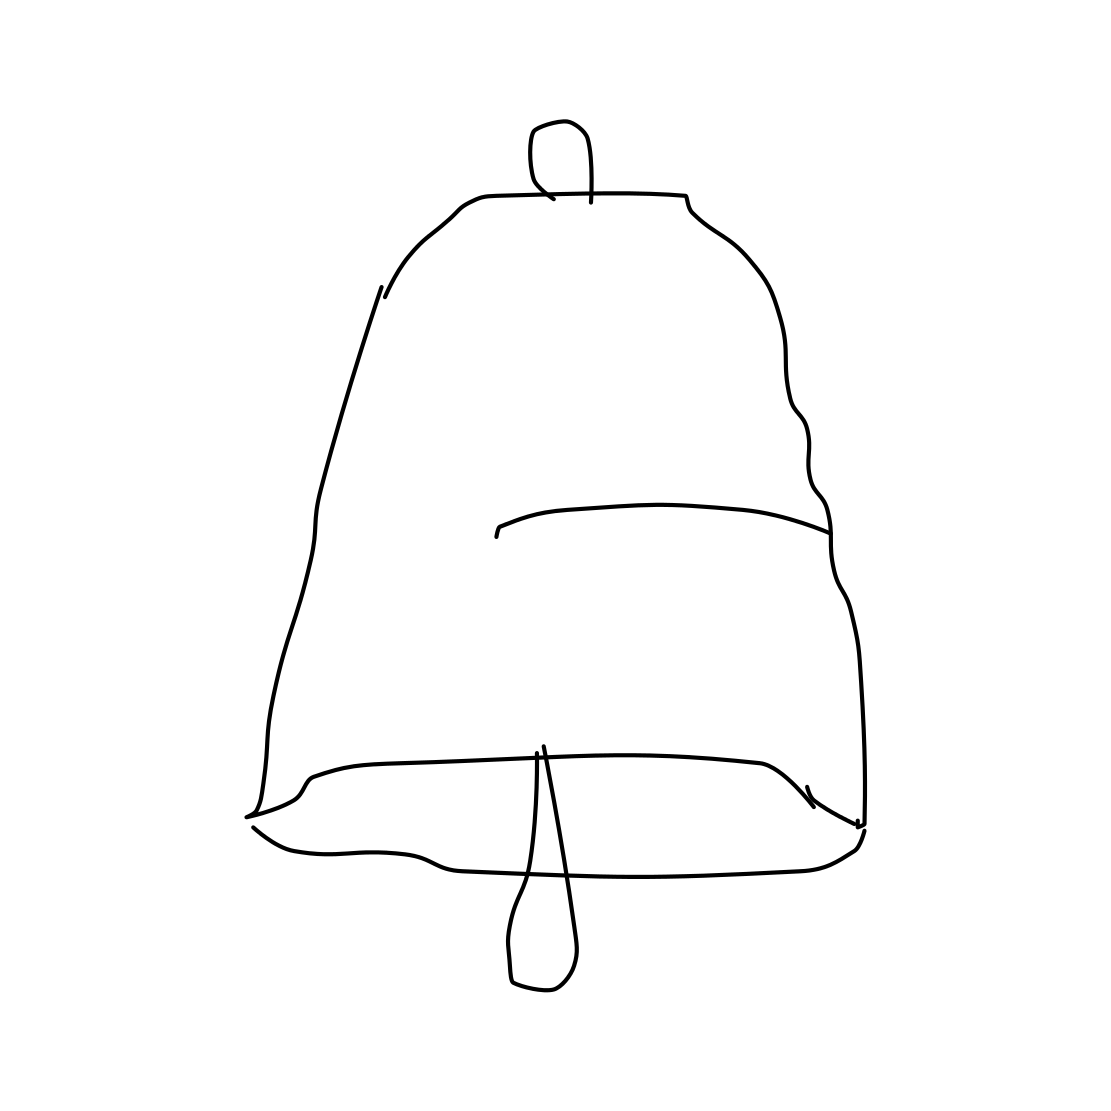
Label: bell